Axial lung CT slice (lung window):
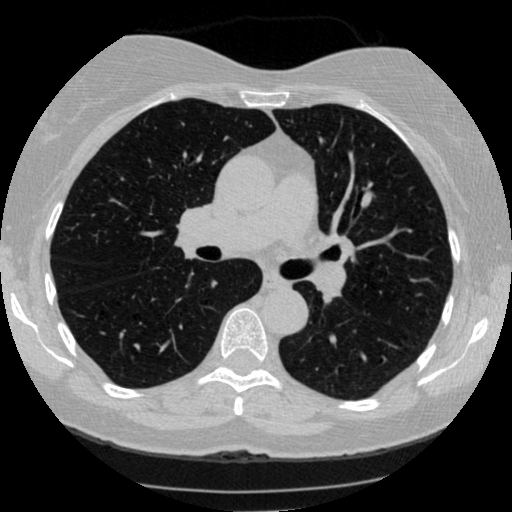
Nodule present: no